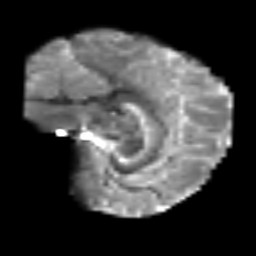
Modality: T2w
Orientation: sagittal
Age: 47
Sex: female
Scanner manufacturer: siemens
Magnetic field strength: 3 T
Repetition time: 6.1 s
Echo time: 0.101 s